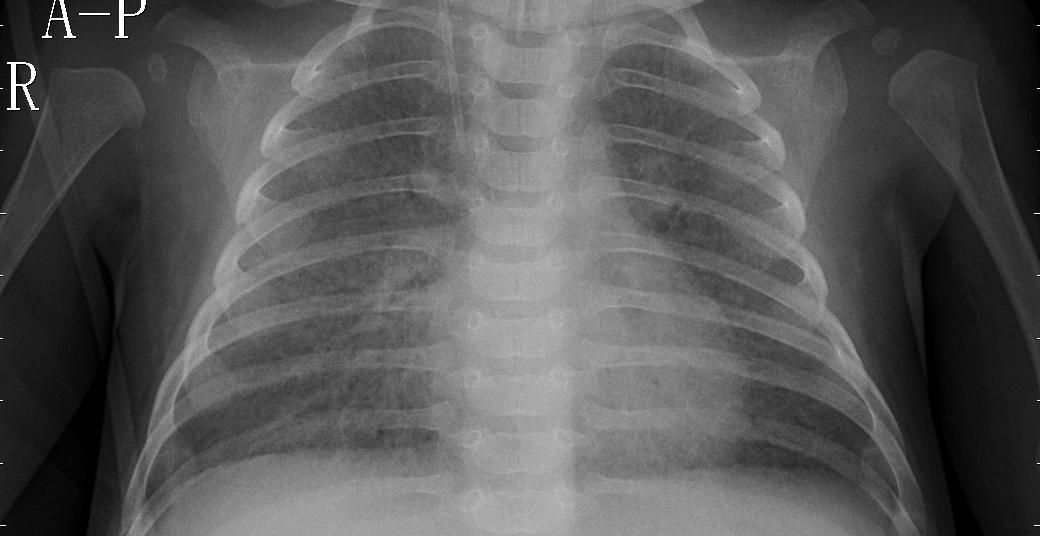
Diagnosis: PNEUMONIA